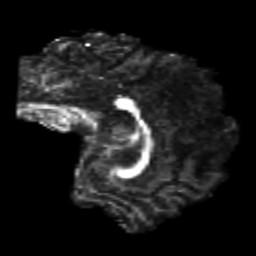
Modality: FA
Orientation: sagittal
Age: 21
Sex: male
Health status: healthy
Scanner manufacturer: philips
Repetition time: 7.477 s
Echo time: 0.08753 s